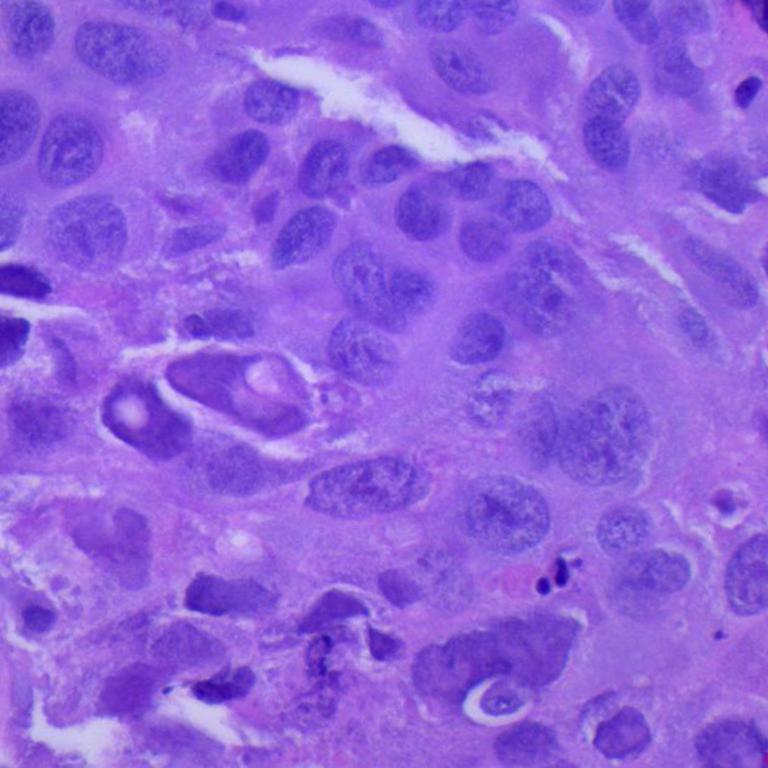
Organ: lung
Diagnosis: squamous carcinomas